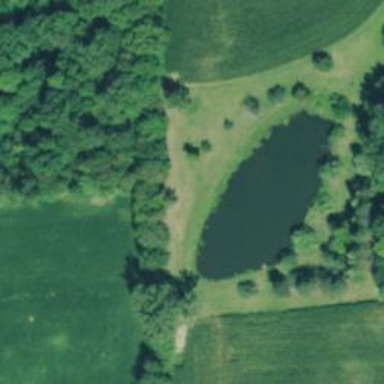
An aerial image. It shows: Pond with natural water.